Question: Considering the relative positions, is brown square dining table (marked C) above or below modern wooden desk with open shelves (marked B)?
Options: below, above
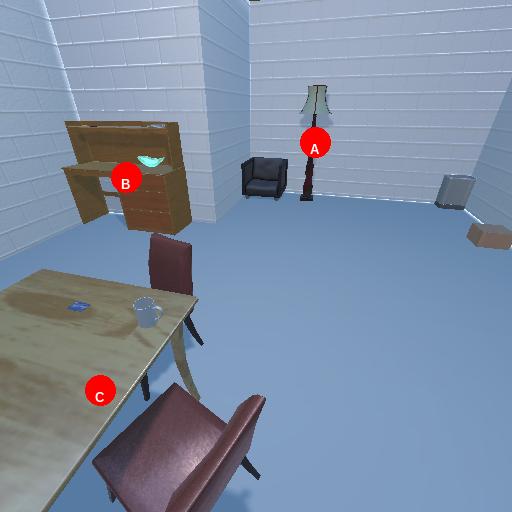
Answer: below